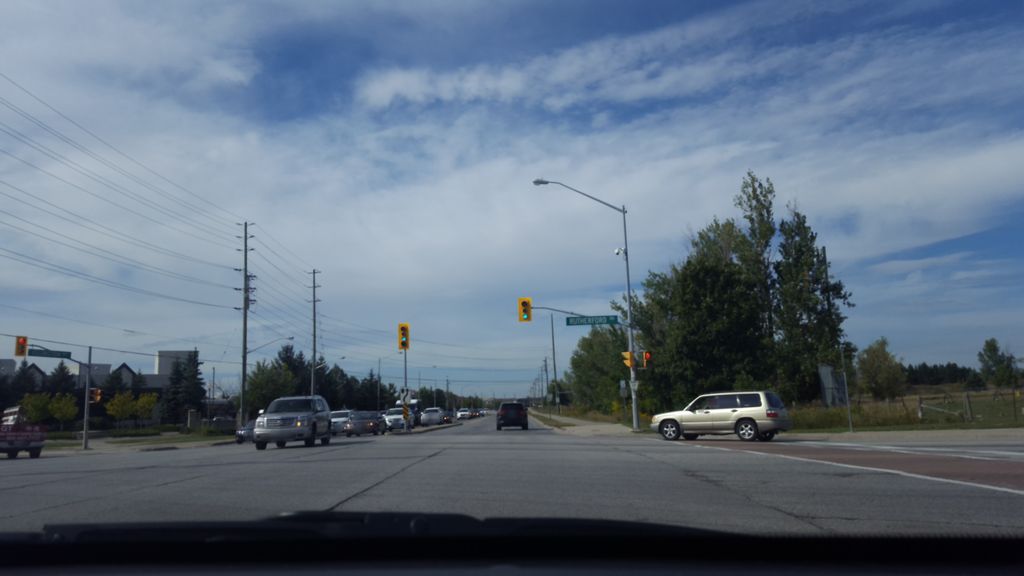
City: toronto